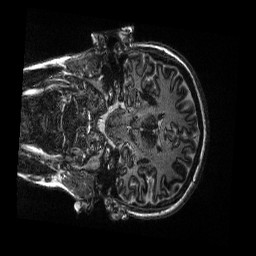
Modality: T1w
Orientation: coronal
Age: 32
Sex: female
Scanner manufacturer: siemens
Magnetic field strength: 3 T
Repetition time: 5 s
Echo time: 0.00298 s